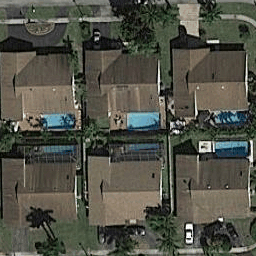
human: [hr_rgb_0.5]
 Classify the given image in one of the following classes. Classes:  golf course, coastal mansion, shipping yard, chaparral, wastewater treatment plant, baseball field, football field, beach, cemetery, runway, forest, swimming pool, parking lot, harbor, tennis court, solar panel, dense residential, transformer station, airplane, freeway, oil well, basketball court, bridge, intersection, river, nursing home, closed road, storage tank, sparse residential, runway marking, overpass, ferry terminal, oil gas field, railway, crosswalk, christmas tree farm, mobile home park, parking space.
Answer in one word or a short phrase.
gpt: dense residential